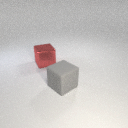
large gray rubber cube in front of large red metal cube